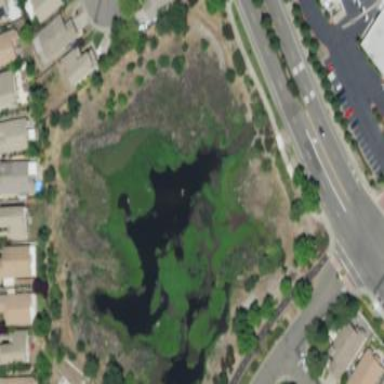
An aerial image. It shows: Serene pond surrounded by nature.